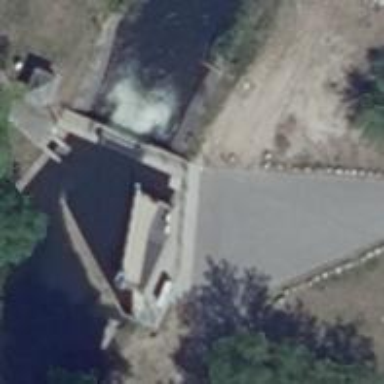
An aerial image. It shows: Weir in waterway.